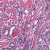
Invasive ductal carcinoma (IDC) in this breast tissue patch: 1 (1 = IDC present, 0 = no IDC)